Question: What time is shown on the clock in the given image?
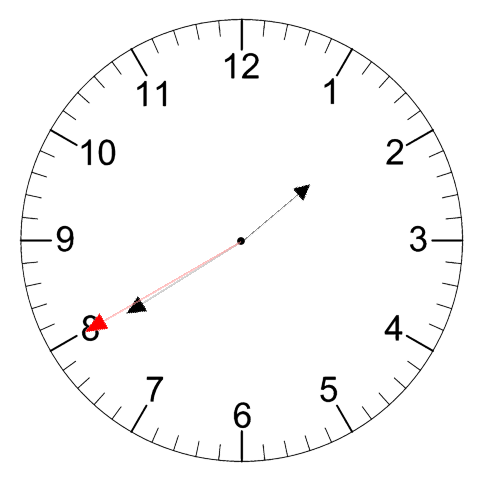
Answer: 01:39:40